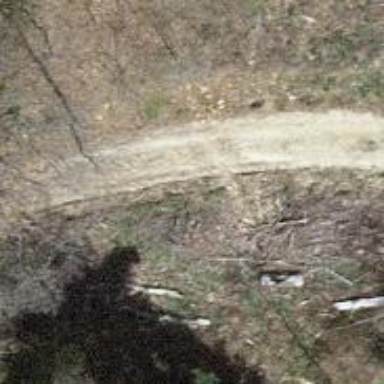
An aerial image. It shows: Unpaved track with grade2 tracktype.